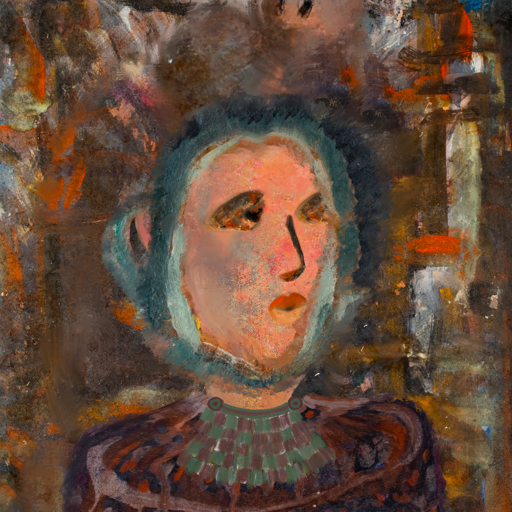
Background: GypsyQueen, Head And Neck Side: Irani, Face Side: Gypsy_Queen, Bust: Hypocrite, Hair Side: Boggyland, Head Accessory: Blank, Second Necklace: After_Raid, Necklace: Blank, Baby: Blank